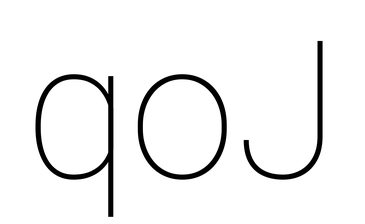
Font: Roboto_Thin